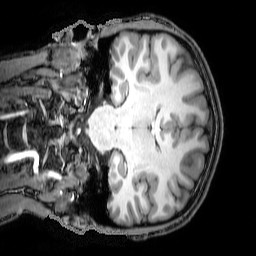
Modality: T1w
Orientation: sagittal
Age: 20
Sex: male
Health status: ill
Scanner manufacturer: philips
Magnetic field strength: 3 T
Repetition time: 8.255 s
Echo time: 3.783 s